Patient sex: F
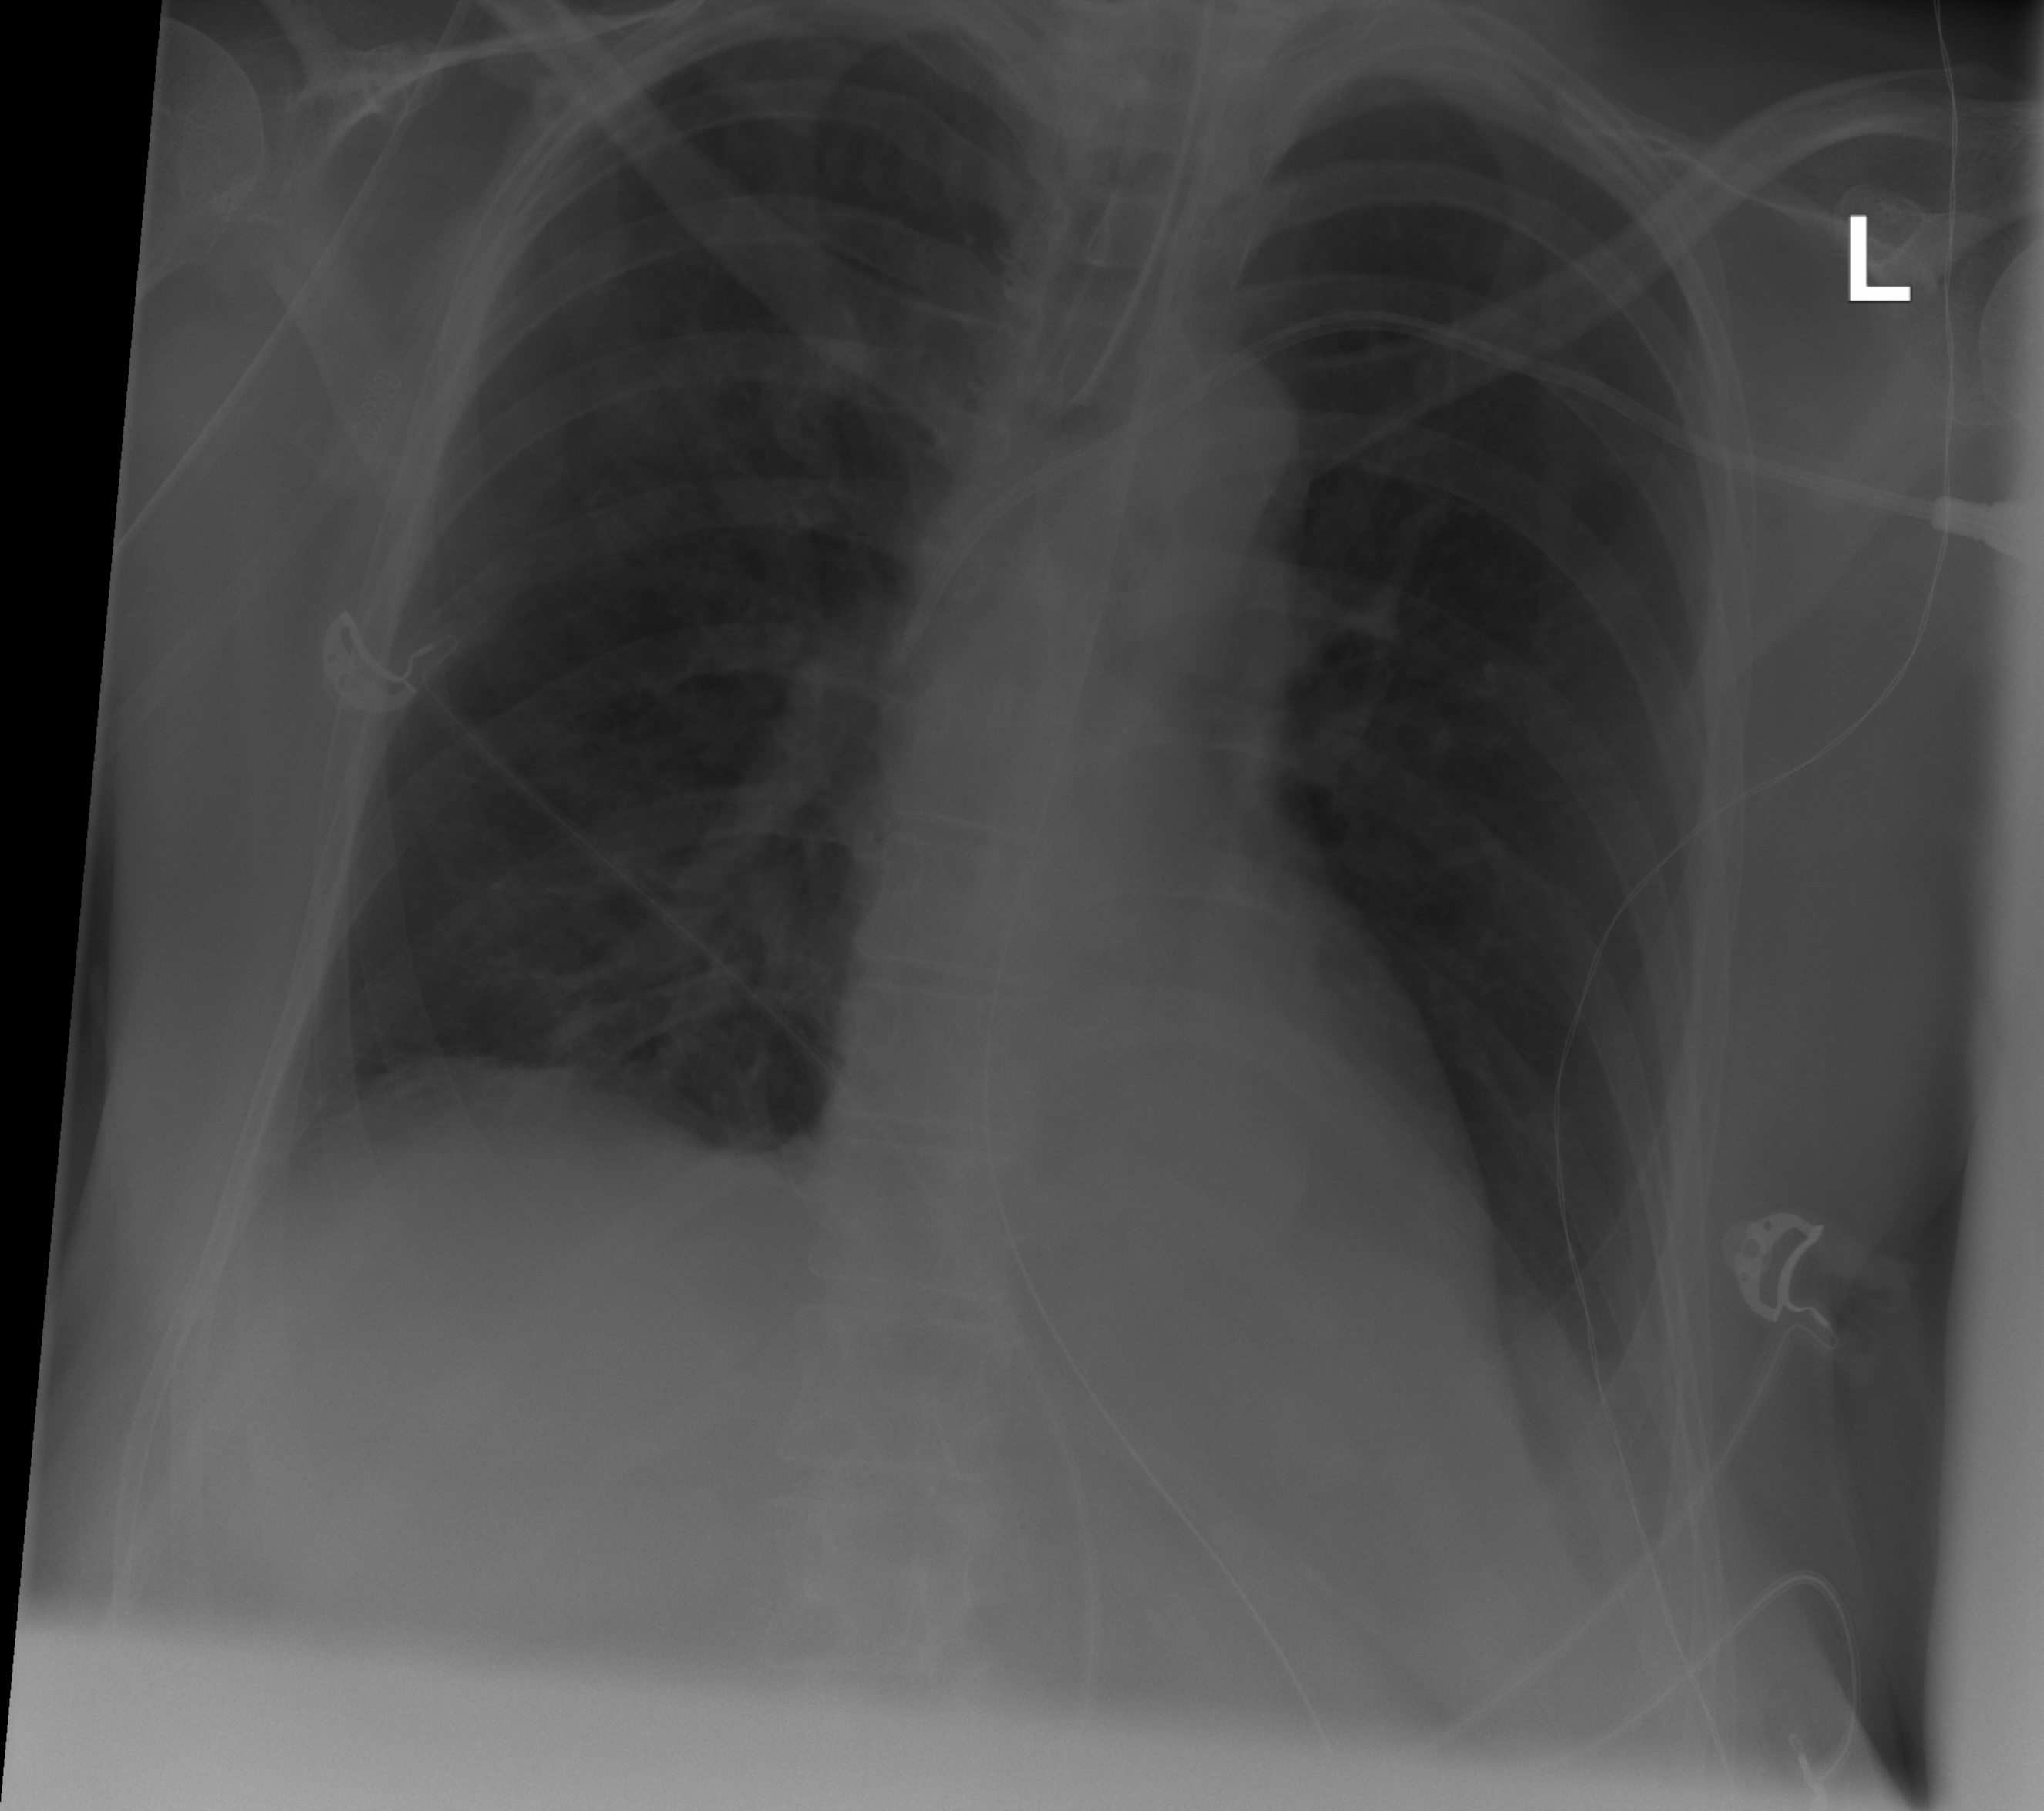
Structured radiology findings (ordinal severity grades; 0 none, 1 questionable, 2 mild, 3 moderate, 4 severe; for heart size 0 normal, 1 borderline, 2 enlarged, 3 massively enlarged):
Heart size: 0
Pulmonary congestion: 0
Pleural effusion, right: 0
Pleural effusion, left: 1
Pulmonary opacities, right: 0
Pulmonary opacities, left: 0
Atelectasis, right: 0
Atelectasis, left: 0